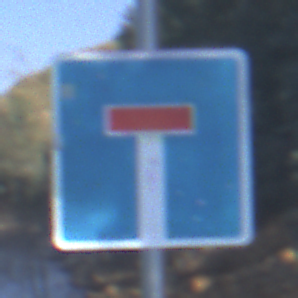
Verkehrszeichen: Sackgasse
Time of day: MorningAfternoon
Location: Outdoor (Nature)
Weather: Clear
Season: NotSpecified
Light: Natural